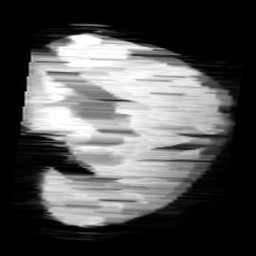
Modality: minIP
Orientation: sagittal
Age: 11
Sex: female
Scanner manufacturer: siemens
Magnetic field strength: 3 T
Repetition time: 0.027 s
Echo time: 0.02 s